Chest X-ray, PA view. Patient: 50 years old, sex F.
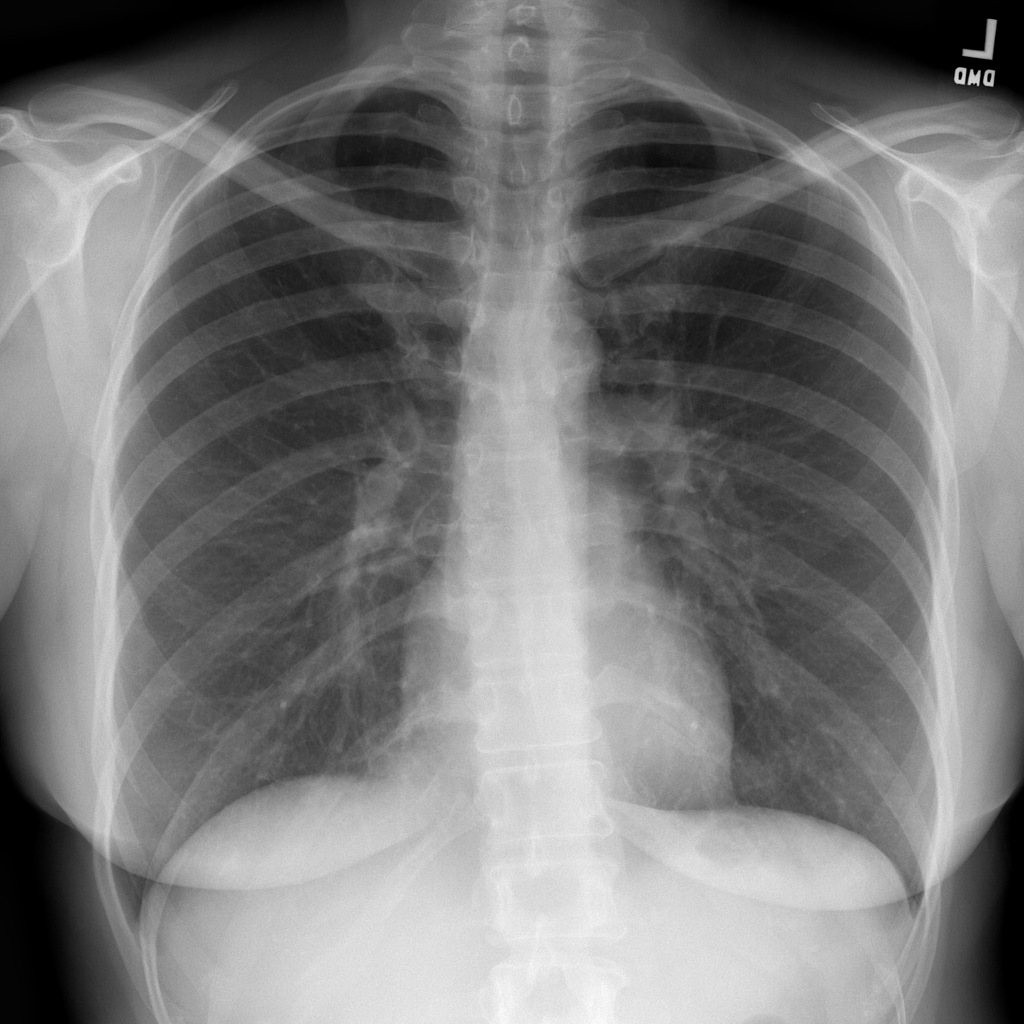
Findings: No Finding